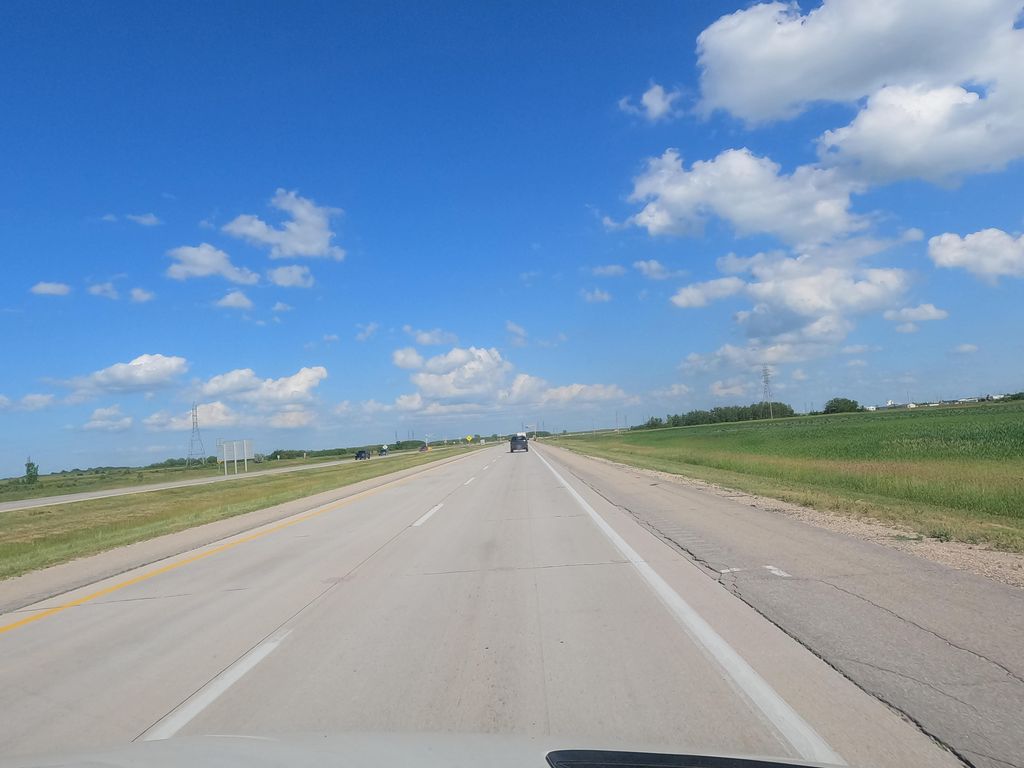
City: winnipeg